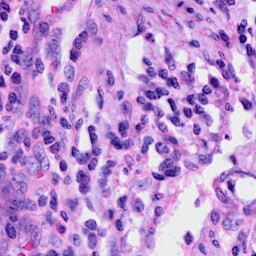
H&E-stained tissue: Cervix